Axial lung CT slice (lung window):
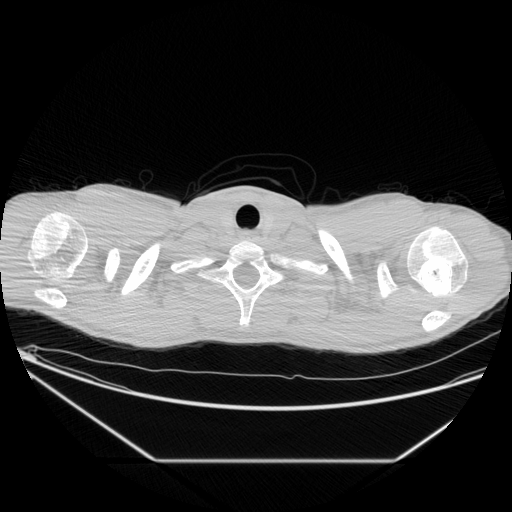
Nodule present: no